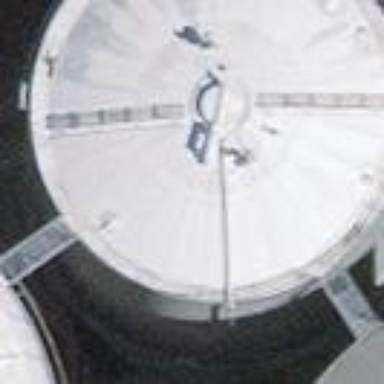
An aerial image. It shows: Storage tank that is man-made.